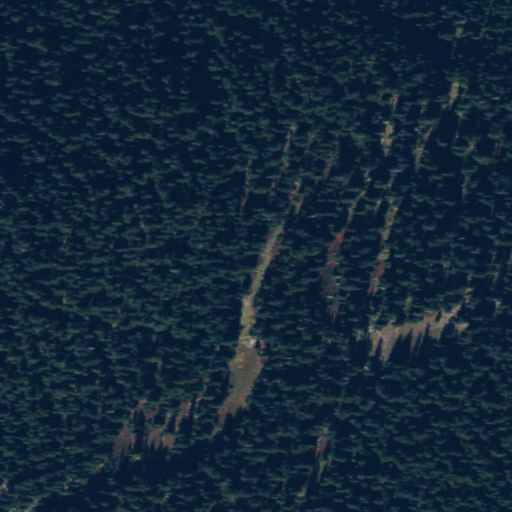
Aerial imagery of gap in Washington named Glacier Pass containing evergreen forest, open development, and low intensity development